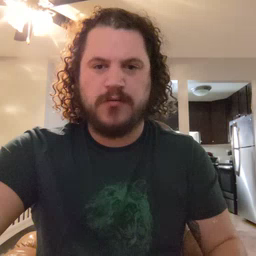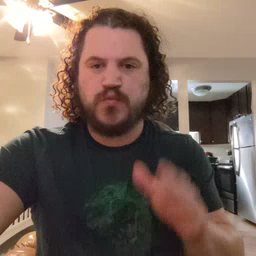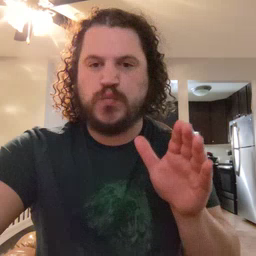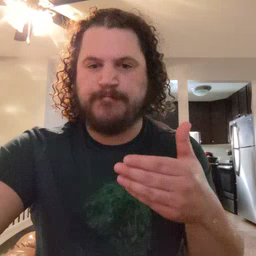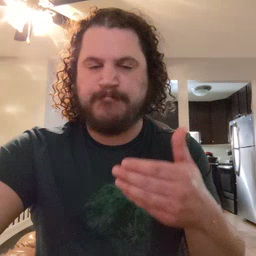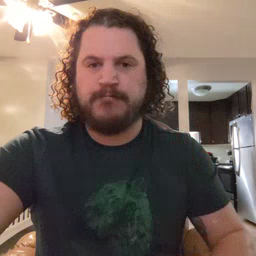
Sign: room